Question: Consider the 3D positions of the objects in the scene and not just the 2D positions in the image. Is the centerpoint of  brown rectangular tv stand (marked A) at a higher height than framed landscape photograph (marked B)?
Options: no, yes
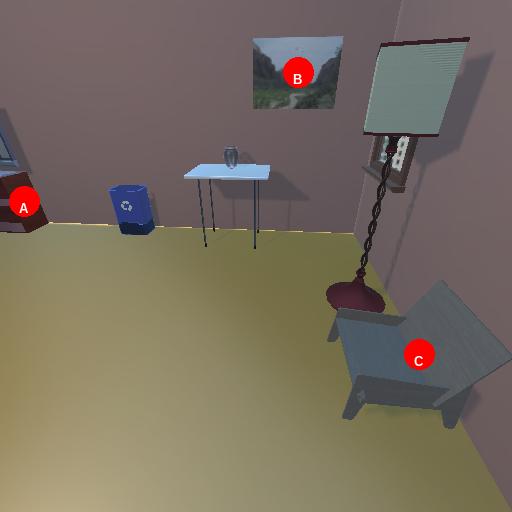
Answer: no